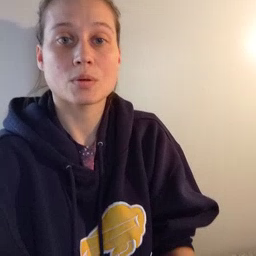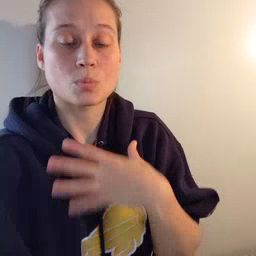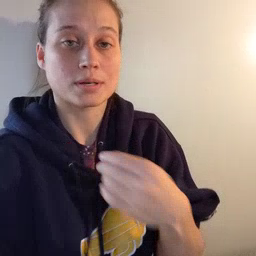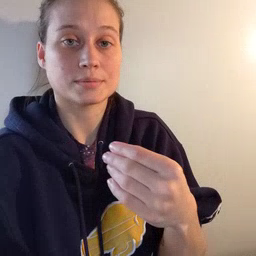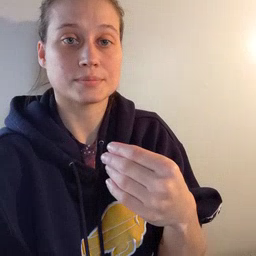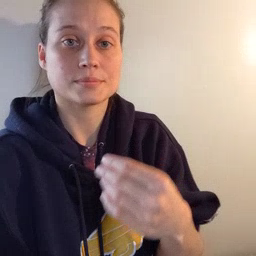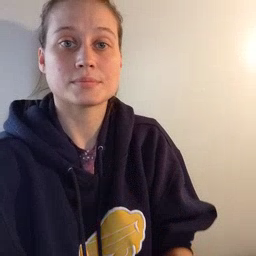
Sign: white